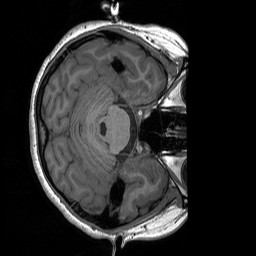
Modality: T1w
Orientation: axial
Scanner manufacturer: siemens
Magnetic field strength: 3 T
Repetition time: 1.76 s
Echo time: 0.0022 s